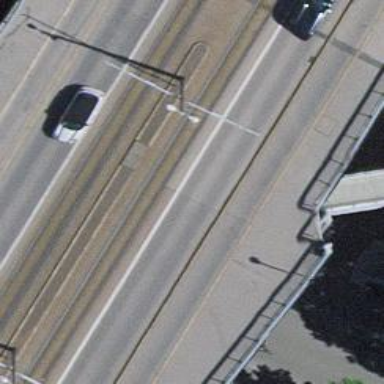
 designed for both cycling and walking. It has sidewalks on either side."